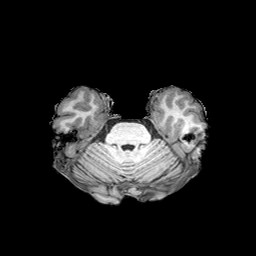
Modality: T1w
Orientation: coronal
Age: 50
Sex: female
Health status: healthy